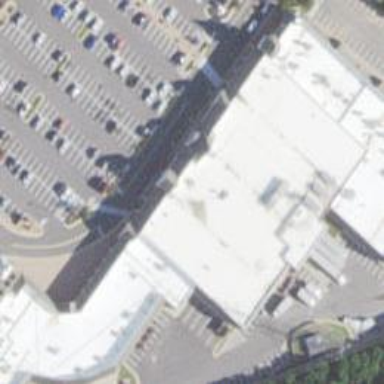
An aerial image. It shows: Supermarket.